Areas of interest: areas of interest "Tennis Court"
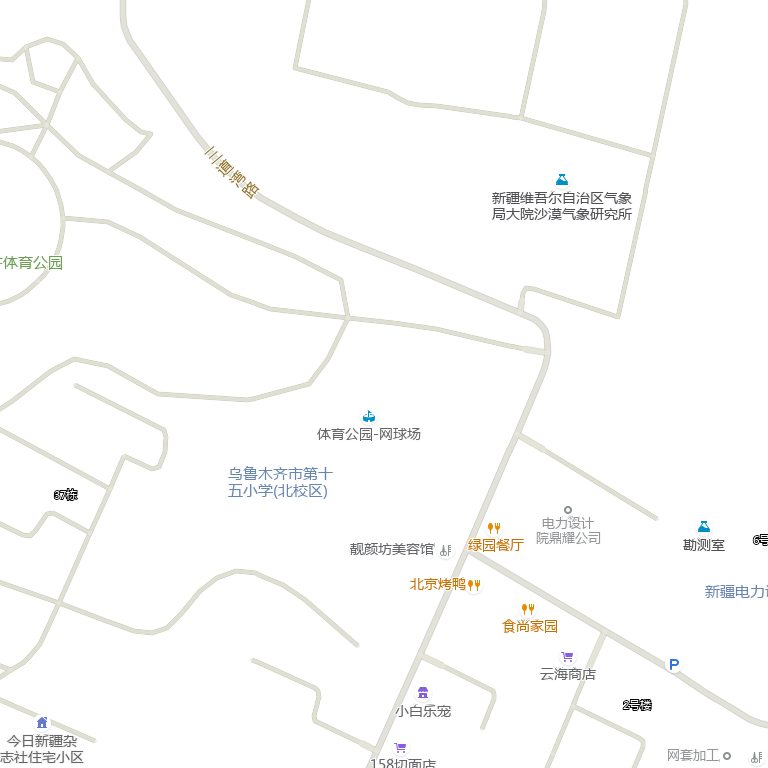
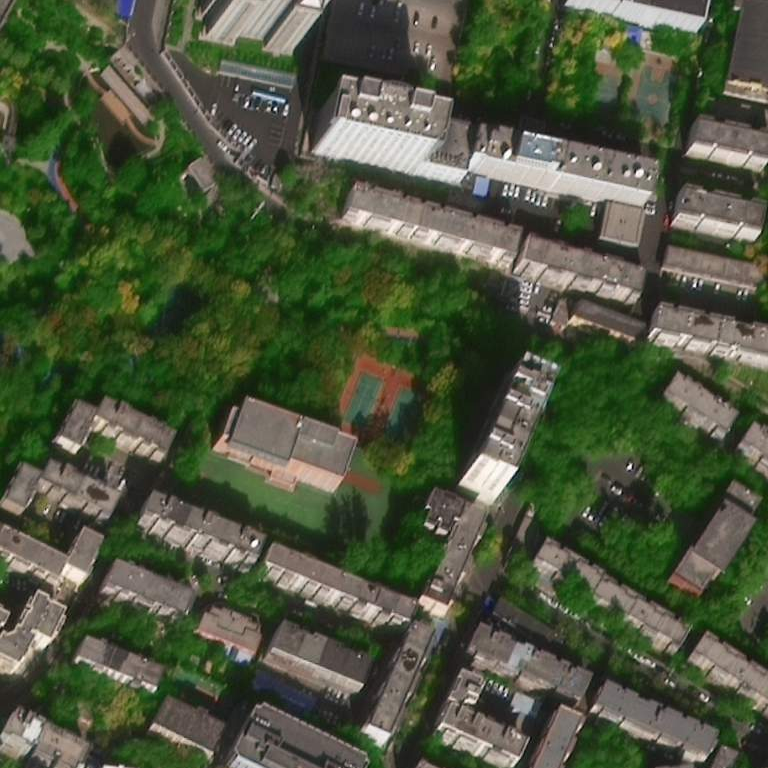